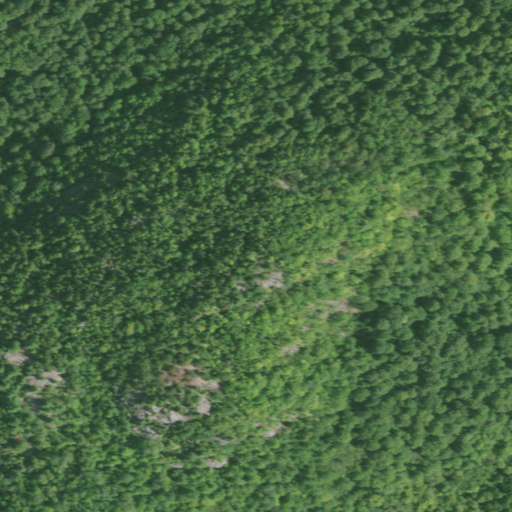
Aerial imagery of mountain in New York named New Road Mountain containing deciduous forest, evergreen forest, and mixed forest